Aerial crown-view tile of a tropical tree (Barro Colorado Island, Panama), acquired 20241014:
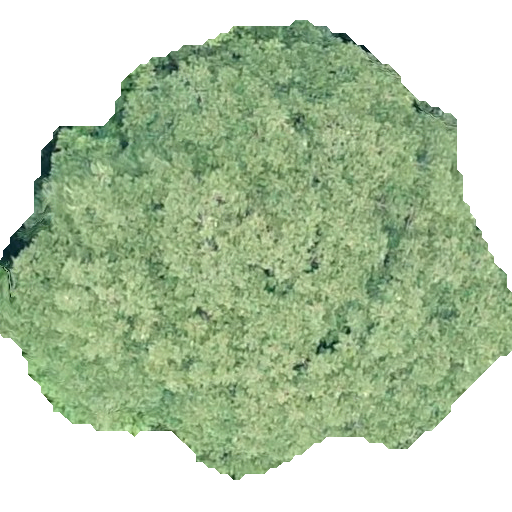
Species: Dipteryx oleifera
GBIF accepted scientific name: Dipteryx oleifera
Crown area: 259.146 m²